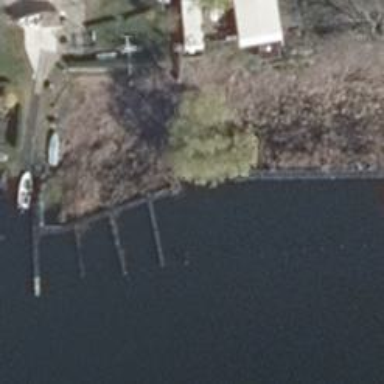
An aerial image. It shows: Man-made pier.